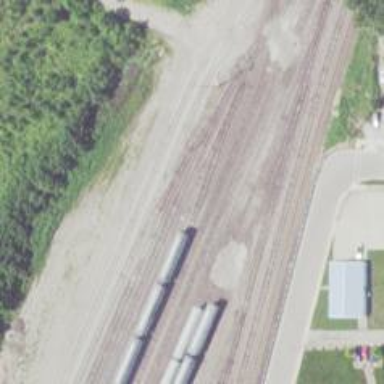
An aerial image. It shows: Railway yard in service.